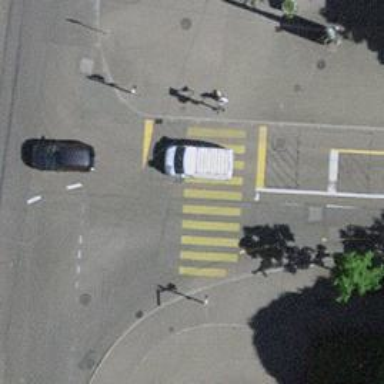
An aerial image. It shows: Road with traffic signals at the crossing.